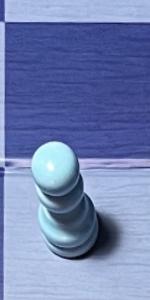
Label: Pawn_White